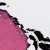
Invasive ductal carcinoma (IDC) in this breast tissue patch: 0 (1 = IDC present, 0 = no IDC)